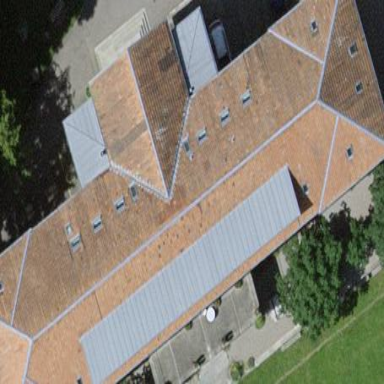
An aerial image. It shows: School building with hipped roof design.